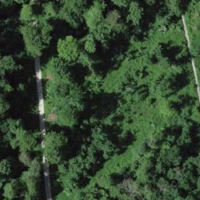
EUNIS habitat code: 41
Species observed at this site:
Galeopsis tetrahit
Prunus padus